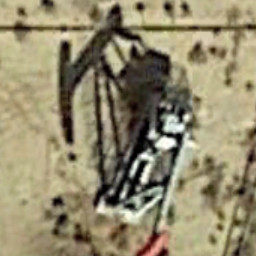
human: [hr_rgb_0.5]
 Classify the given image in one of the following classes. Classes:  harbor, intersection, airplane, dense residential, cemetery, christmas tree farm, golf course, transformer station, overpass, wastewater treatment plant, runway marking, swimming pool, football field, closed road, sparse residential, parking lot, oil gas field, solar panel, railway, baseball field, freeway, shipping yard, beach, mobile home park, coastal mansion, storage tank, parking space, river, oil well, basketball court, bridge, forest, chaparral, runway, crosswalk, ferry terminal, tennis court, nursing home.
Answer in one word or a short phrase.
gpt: oil well